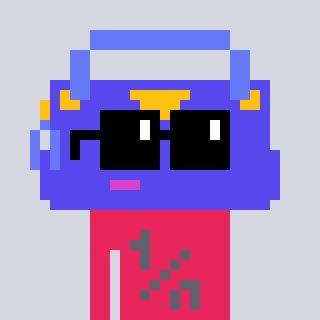
a pixel art character with square black sunglasses, a bag-shaped head and a redpinkish-colored body on a cool background